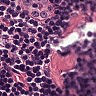
Metastatic tissue present: no